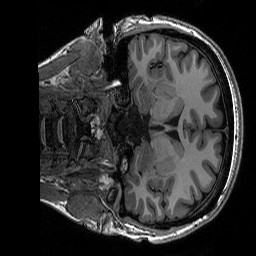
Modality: T1w
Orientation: coronal
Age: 24
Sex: female
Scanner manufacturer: siemens
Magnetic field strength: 3 T
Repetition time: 2.53 s
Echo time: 0.0033 s